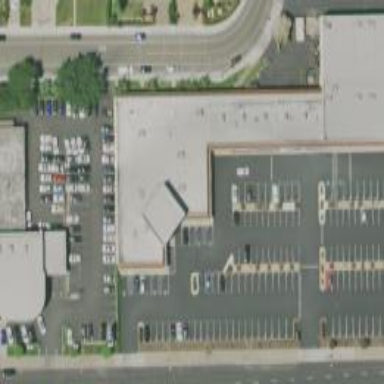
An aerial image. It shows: Parking space is available.